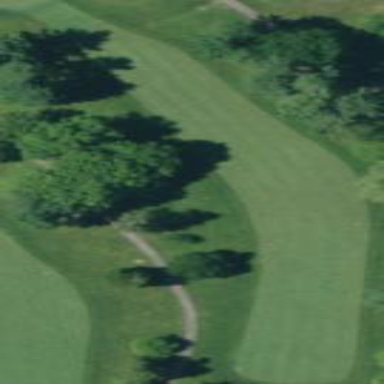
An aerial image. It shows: Golf fairway surrounded by grass.